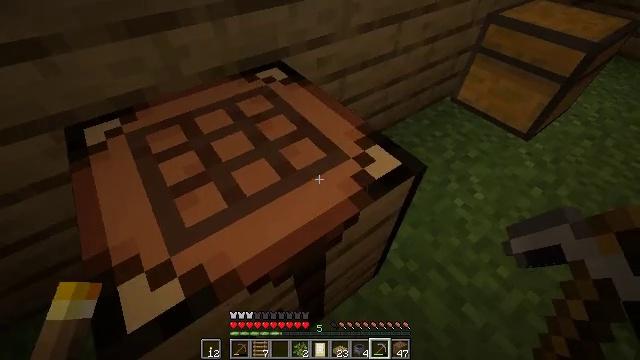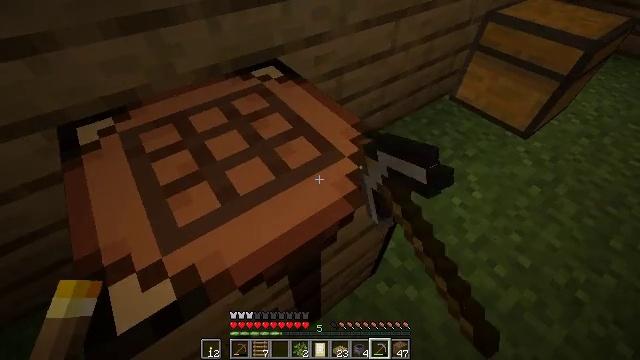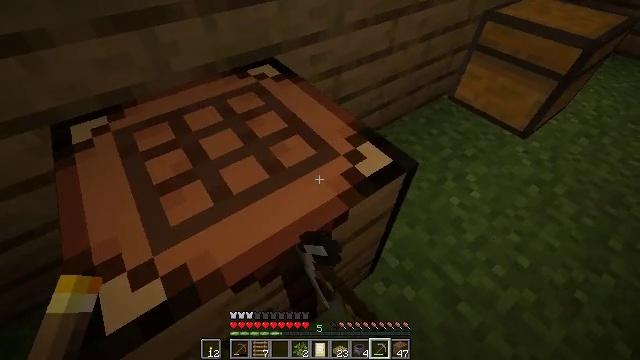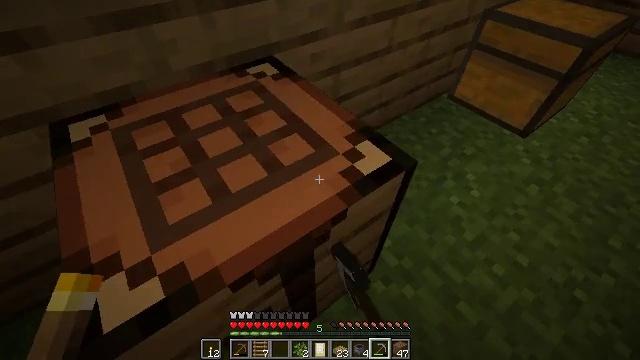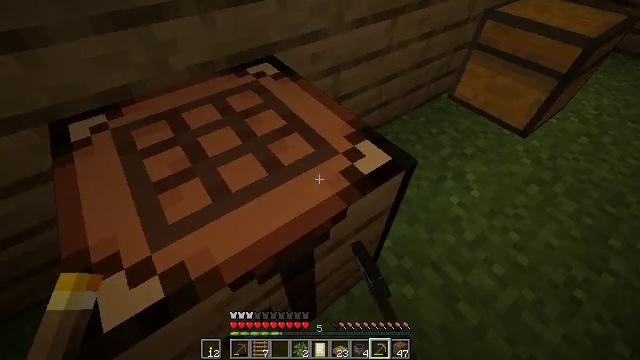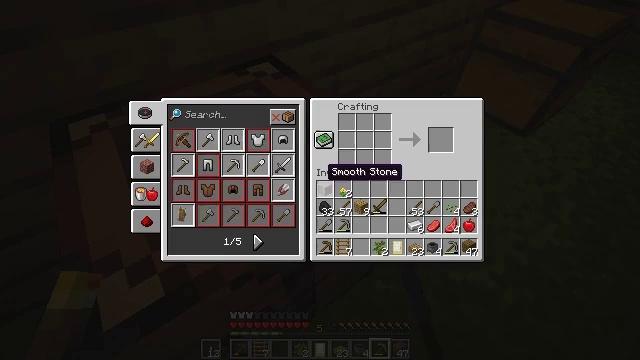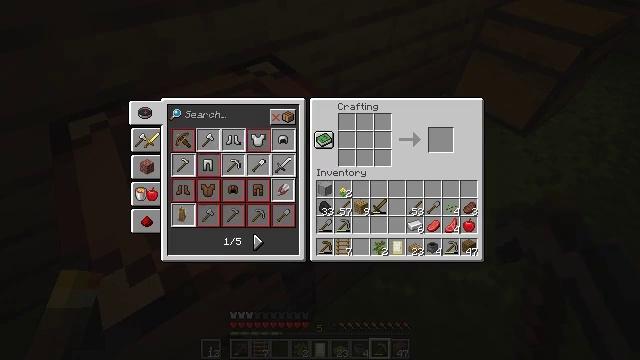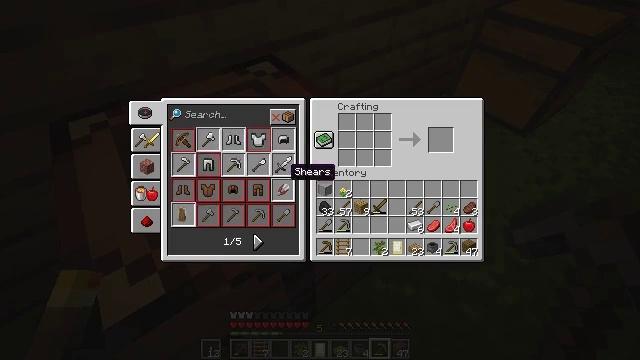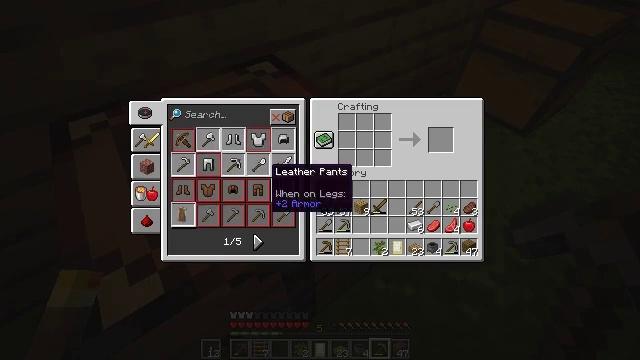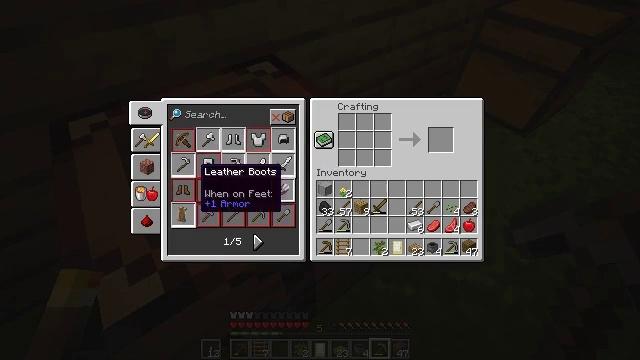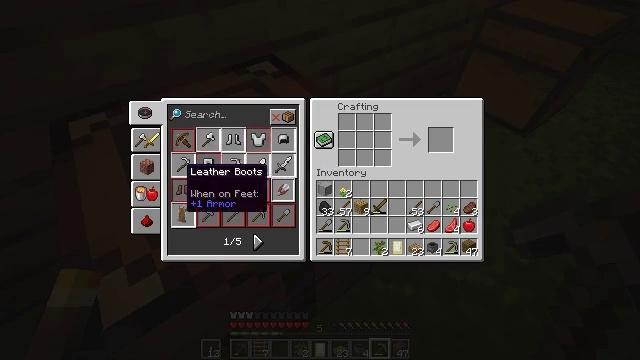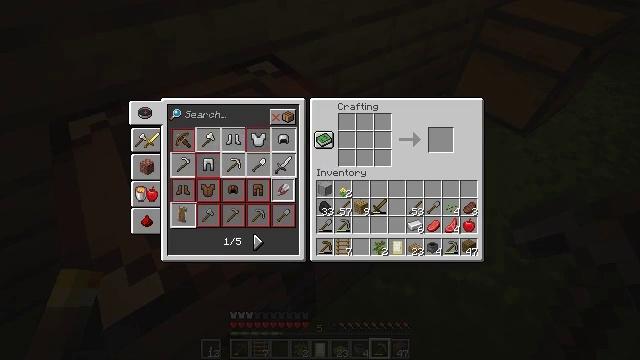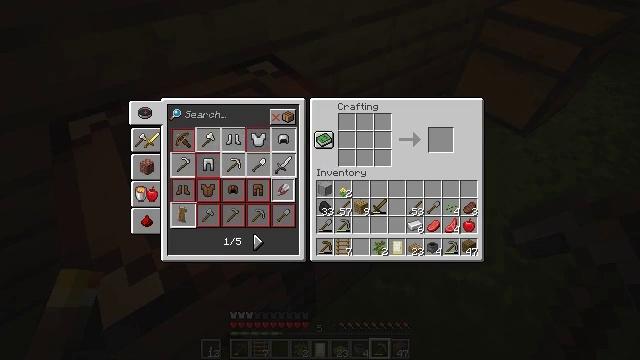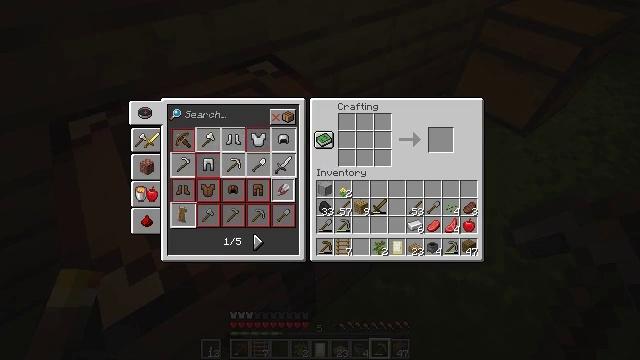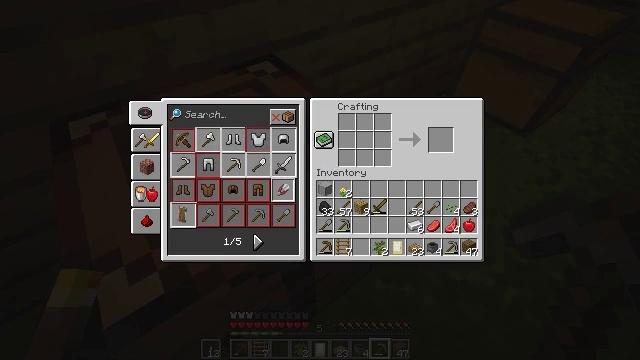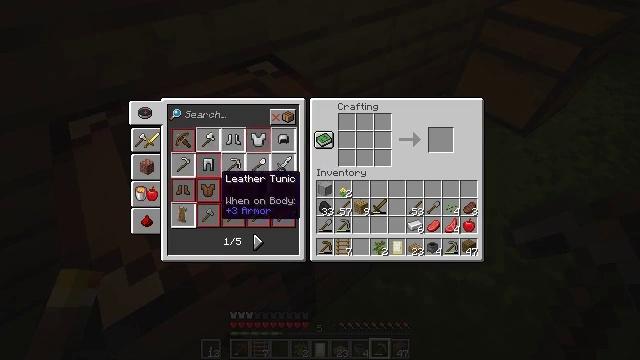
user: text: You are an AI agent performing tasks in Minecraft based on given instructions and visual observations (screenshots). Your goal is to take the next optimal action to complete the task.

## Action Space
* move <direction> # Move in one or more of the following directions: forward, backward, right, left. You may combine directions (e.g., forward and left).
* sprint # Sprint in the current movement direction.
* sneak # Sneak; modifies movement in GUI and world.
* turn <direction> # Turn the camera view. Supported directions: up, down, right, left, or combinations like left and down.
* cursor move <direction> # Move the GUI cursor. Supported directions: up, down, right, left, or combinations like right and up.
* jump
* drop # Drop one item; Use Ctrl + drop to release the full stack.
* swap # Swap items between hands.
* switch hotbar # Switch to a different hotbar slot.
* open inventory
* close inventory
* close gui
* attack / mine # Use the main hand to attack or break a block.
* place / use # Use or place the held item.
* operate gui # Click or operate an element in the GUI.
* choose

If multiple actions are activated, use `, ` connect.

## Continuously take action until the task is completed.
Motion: motion action
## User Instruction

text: Interact with the crafting table to create an iron door.
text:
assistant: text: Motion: use / place
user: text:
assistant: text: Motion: use / place
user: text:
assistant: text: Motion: use / place
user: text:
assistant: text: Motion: no_op
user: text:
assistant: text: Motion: open gui
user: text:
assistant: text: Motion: cursor move left
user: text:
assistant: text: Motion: cursor move left
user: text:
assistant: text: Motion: cursor move left
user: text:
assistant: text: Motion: cursor move left
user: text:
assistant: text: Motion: cursor move left
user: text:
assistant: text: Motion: cursor move left
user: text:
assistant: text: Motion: cursor move left
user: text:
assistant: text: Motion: no_op
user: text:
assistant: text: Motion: no_op
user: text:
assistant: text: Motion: cursor move right
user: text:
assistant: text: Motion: cursor move right
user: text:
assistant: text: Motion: cursor move right and up
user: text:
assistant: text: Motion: no_op
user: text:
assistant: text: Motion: no_op
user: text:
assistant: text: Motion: no_op
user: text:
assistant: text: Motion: no_op
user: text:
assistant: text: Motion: no_op
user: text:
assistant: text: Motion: no_op
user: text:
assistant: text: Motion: no_op
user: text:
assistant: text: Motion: no_op
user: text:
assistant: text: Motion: no_op
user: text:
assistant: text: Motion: no_op
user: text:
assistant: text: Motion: no_op
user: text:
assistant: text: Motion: no_op
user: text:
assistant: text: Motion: no_op